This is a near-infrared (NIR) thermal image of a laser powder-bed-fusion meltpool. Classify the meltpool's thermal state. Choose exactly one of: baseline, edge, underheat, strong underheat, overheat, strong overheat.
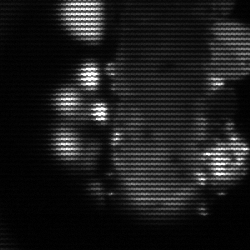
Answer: strong underheat